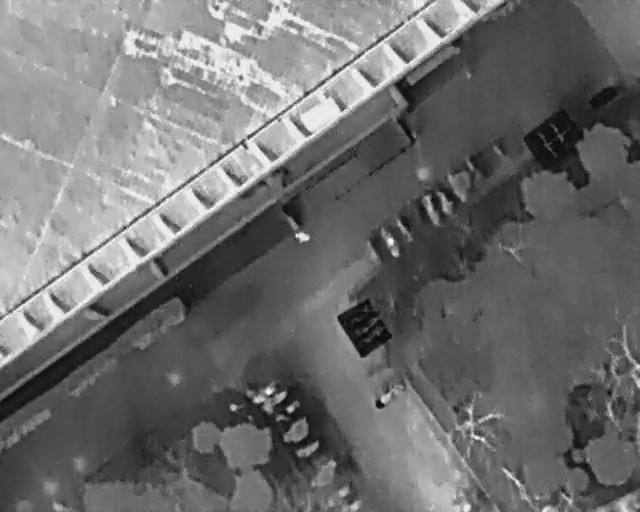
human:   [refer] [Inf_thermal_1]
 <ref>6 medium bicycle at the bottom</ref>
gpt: <box>[[59, 73, 61, 80, 139], [40, 73, 42, 79, 138], [41, 75, 43, 81, 137], [43, 77, 45, 83, 142], [44, 80, 47, 87, 140], [46, 84, 49, 90, 147]]</box>

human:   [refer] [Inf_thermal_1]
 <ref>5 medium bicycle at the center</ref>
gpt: <box>[[57, 45, 63, 48, 152], [55, 48, 60, 50, 149], [60, 44, 66, 46, 143], [64, 39, 70, 42, 153], [66, 39, 72, 41, 147]]</box>